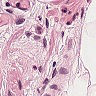
Metastatic tissue present: no